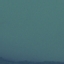
Land use / land cover class: SeaLake